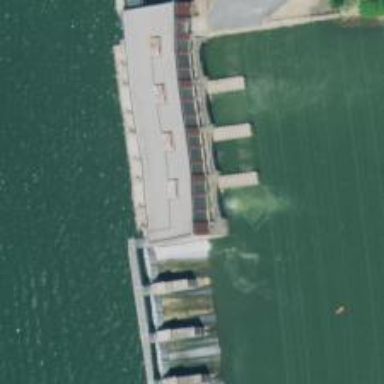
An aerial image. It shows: Hydro power generator using the water-storage method.